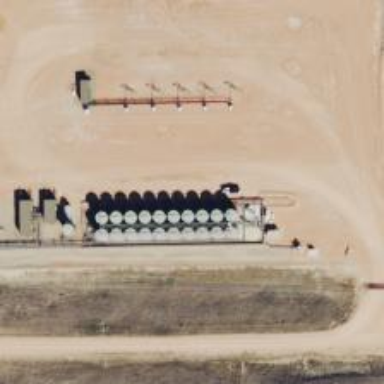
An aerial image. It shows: Storage tank that is man-made.